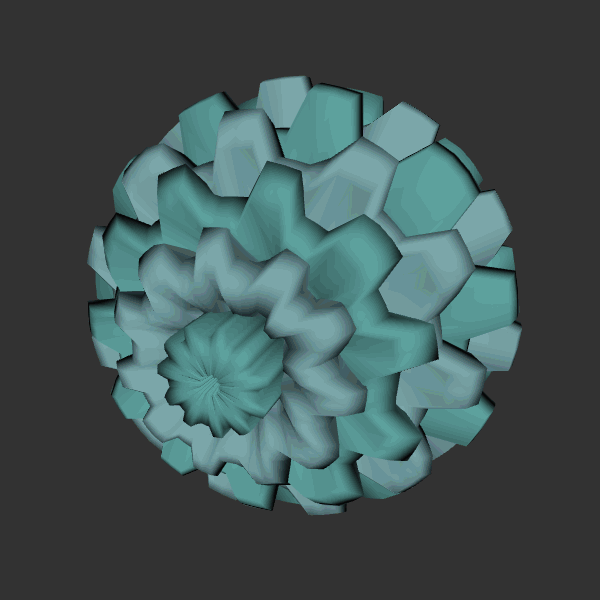
Background: dark